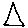
Label: triangle